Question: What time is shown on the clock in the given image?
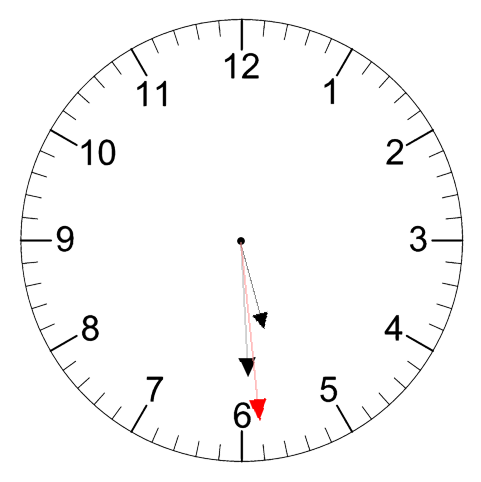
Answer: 05:29:29